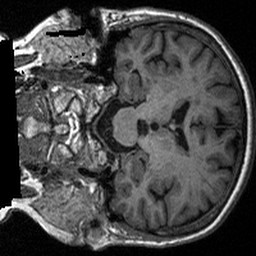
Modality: T1w
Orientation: coronal
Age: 69
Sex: female